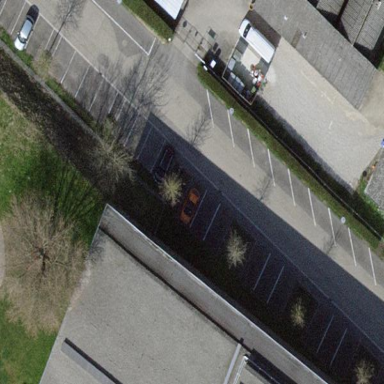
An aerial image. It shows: Parking available on the street side.